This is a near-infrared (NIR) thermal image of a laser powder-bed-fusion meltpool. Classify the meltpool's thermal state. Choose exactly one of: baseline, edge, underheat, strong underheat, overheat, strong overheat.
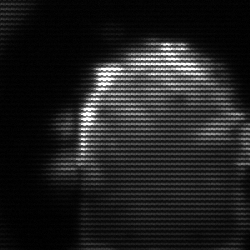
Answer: baseline